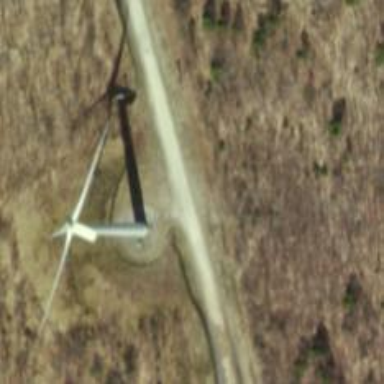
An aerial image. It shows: Wind generator powered by wind. The generator type is horizontal axis and it uses wind turbines.